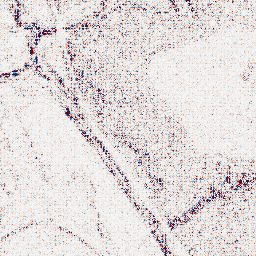
Category: wavelet
Decomposition family: wavelet_dwt
Decomposition parameters: wavelet: coif2
level: 1
Upsampling method: sinc_blackman
Upsampling parameters: scale: 8
kernel_size: 16
Upsampling scale: 8